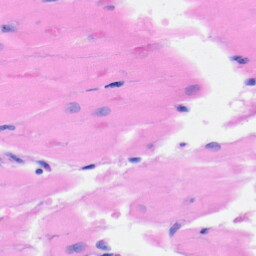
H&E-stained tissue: Heart